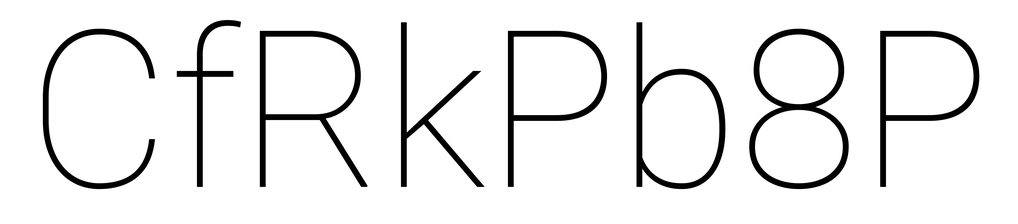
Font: Roboto_Thin